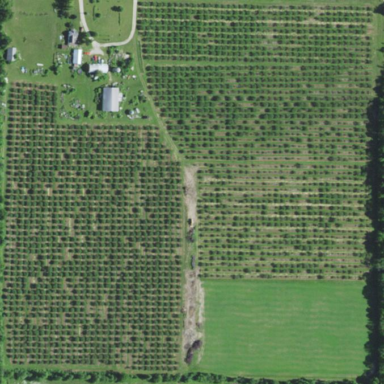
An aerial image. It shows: Orchard.